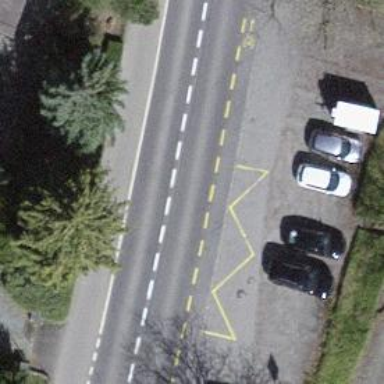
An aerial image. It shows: Bus stop with designated public transport stop position.